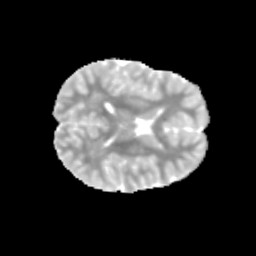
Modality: MD
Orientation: axial
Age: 10
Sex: male
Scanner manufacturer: siemens
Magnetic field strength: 3 T
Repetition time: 3.8 s
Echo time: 0.07 s